【题型】解答题　【知识点】解析几何　【难度】medium
已知椭圆 \( C: \dfrac{x^2}{a^2} + \dfrac{y^2}{b^2} = 1\ (a > b > 0) \) 经过点 \((\sqrt{2},1)\)，且离心率为 \(\dfrac{\sqrt{2}}{2}\)，设直线 \(l\) 与椭圆 \(C\) 相交于 \(A,B\) 两点。

(1) 求椭圆 \(C\) 的标准方程；

(2) 若直线 \(l\) 的斜率为 1，求线段 \(AB\) 中点 \(M\) 的轨迹方程；

(3) 若直线 \(l\) 斜车存在，在椭圆 \(C\) 上是否存在定点 \(B\)，使得 \(k_1 + k_2 = 0\)（\(k_1,k_2\) 分别为直线 \(RA,RB\) 的斜率）成立？若存在，求出所有满足条件的点 \(R\)；若不存在，请说明理由。
【解答】
【详解】
(1) 由题可得：
\[
\begin{cases}
\dfrac{2}{a^2} + \dfrac{1}{b^2} = 1 \\
\dfrac{c}{a} = \dfrac{\sqrt{2}}{2} \\
a^2 = b^2 + c^2
\end{cases}
\implies
\begin{cases}
a^2 = 4 \\
b^2 = 2
\end{cases}
\]
所以椭圆 \(C\) 的标准方程为：\(\dfrac{x^2}{4} + \dfrac{y^2}{2} = 1\)。

---

(2) 因为直线 \(AB\) 的斜率为 1，所以可设直线 \(AB\) 的方程为 \(y = x + m\)，\(A(x_1,y_1)\)，\(B(x_2,y_2)\)。

联立
\[
\begin{cases}
y = x + m \\
\dfrac{x^2}{4} + \dfrac{y^2}{2} = 1
\end{cases}
\]
化简得 \(3x^2 + 4mx + 2m^2 - 4 = 0\)，
则 \(\Delta = 16m^2 - 4 \times 3(2m^2 - 4) > 0\)，
解得：\(-\sqrt{6} < m < \sqrt{6}\)。

所以 \(x_1 + x_2 = -\dfrac{4m}{3}\)，\(x_1x_2 = \dfrac{2m^2 - 4}{3}\)。设弦 \(AB\) 中点 \(M(x,y)\)，
则
\[
x = \dfrac{x_1 + x_2}{2} = -\dfrac{2m}{3},\quad y = \dfrac{y_1 + y_2}{2} = \dfrac{(x_1 + m) + (x_2 + m)}{2} = \dfrac{-\dfrac{4m}{3} + 2m}{2} = \dfrac{m}{3},
\]
消去 \(m\)，得 \(y = -\dfrac{1}{2}x\)，而 \(x = -\dfrac{2m}{3} \in \left(-\dfrac{2\sqrt{6}}{3}, \dfrac{2\sqrt{6}}{3}\right)\)，
所以点 \(M\) 的轨迹方程为 \(y = -\dfrac{1}{2}x\)，\(x \in \left(-\dfrac{2\sqrt{6}}{3}, \dfrac{2\sqrt{6}}{3}\right)\)。

---

(3) 设 \(A(x_1,y_1)\)，\(B(x_2,y_2)\)，\(R(x_0,y_0)\)，
则 \(k_{RA} + k_{RB} = \dfrac{y_1 - y_0}{x_1 - x_0} + \dfrac{y_2 - y_0}{x_2 - x_0} = 0\)，
\[
\implies y_1(x_2 - x_0) + y_2(x_1 - x_0) + 4y_0(y - y_0) = 0.
\]

因为直线 \(AB\) 的斜率为 2，设直线 \(AB\) 的方程为 \(2(x - x_0) - (y - y_0) = m\)，\(m \neq 0\)，
其中 \(k_{AB} = 2\)，且 \(AB\) 不过 \((x_0,y_0)\)，
椭圆的方程可化为 \(x^2 + 2y^2 - 4 = 0\)，即 \((x - x_0)^2 + 2(y - y_0)^2 + 2x_0(x - x_0) + 4y_0(y - y_0) + x_0^2 + 2y_0^2 - 4 = 0\)，
所以 \((x - x_0)^2 + 2x_0(x - x_0) + x_0^2 + 2(y - y_0)^2 + 4y_0(y - y_0) + 2y_0^2 - 4 = 0\)，
即 \((x - x_0)^2 + 2x_0(x - x_0) + 2(y - y_0)^2 + 4y_0(y - y_0) = 0\)。

所以 \((x - x_0)^2 + 2(y - y_0)^2 + \dfrac{2}{m}x_0(x - x_0)\left[2(x - x_0) - (y - y_0)\right] + \dfrac{4}{m}y_0(y - y_0)\left[2(x - x_0) - (y - y_0)\right] = 0\)，
所以
\[
\left(\dfrac{4}{m}x_0 + 1\right)(x - x_0)^2 + \left(2 - \dfrac{4}{m}y_0\right)(y - y_0)^2 + \left(\dfrac{8y_0}{m} - \dfrac{2x_0}{m}\right)(x - x_0)(y - y_0) = 0,
\]
所以
\[
\left(2 - \dfrac{4}{m}y_0\right)\left(\dfrac{y - y_0}{x - x_0}\right)^2 + \left(\dfrac{8y_0}{m} - \dfrac{2x_0}{m}\right)\dfrac{y - y_0}{x - x_0} + \dfrac{4}{m}x_0 + 1 = 0,
\]
\[
k_{RA} + k_{RB} = -\dfrac{\dfrac{8y_0}{m} - \dfrac{2x_0}{m}}{2 - \dfrac{4}{m}y_0} = 0,
\]
解得 \(x_0 = 4y_0\)，代入 \(\dfrac{x_0^2}{4} + \dfrac{y_0^2}{2} = 1\)，
解得：\(y_0 = \pm \dfrac{\sqrt{2}}{3}\)，所以 \(x_0 = \pm \dfrac{4\sqrt{2}}{3}\)，
所以存在点 \(R\left(\dfrac{4\sqrt{2}}{3}, \dfrac{\sqrt{2}}{3}\right)\) 或 \(R\left(-\dfrac{4\sqrt{2}}{3}, -\dfrac{\sqrt{2}}{3}\right)\)，使得 \(k_{RA} + k_{RB} = 0\) 恒成立。
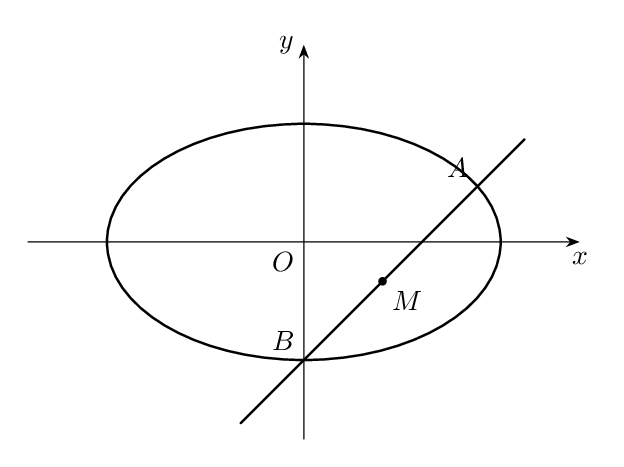
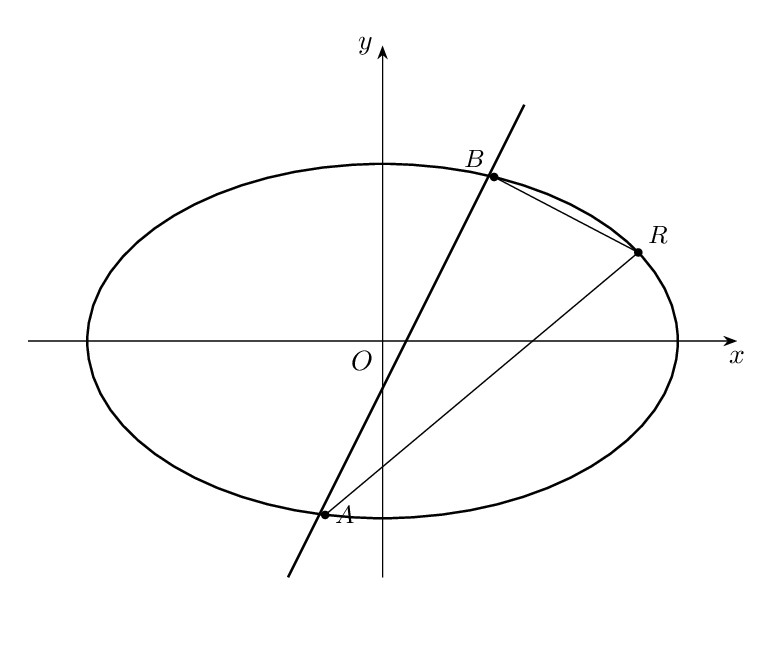